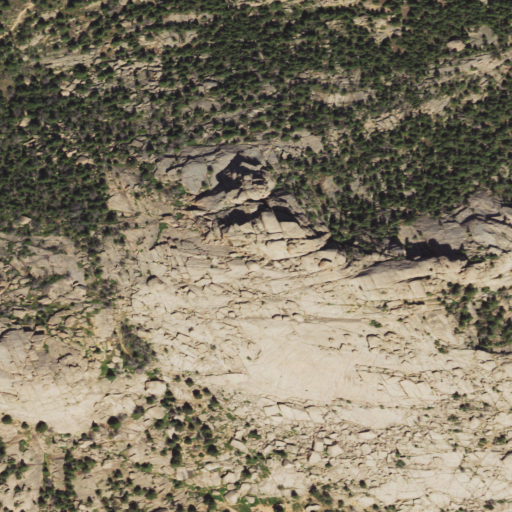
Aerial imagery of mountain in Wyoming named Turtle Rock containing evergreen forest, shrub, and grassland